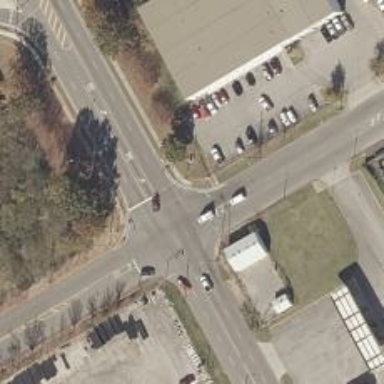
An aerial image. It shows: Unmarked crossing on the road.